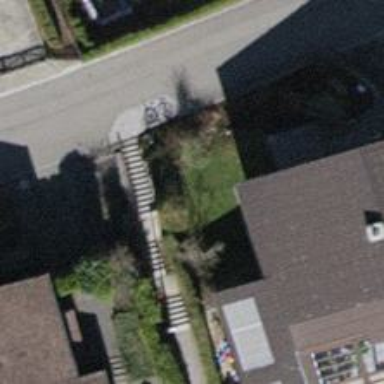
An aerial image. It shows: Road with steps.